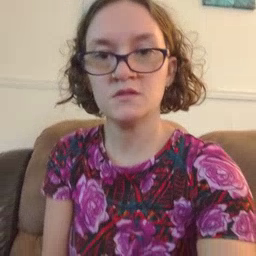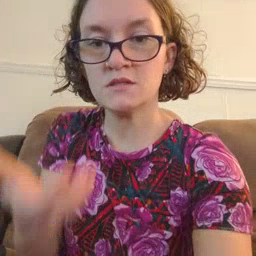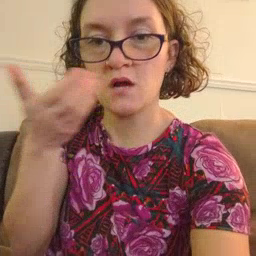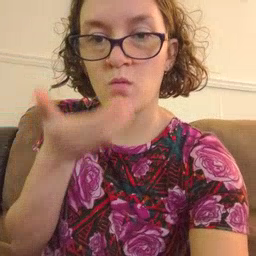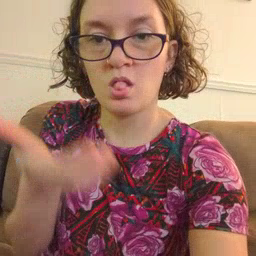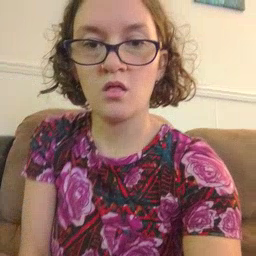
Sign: cereal